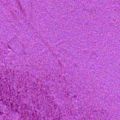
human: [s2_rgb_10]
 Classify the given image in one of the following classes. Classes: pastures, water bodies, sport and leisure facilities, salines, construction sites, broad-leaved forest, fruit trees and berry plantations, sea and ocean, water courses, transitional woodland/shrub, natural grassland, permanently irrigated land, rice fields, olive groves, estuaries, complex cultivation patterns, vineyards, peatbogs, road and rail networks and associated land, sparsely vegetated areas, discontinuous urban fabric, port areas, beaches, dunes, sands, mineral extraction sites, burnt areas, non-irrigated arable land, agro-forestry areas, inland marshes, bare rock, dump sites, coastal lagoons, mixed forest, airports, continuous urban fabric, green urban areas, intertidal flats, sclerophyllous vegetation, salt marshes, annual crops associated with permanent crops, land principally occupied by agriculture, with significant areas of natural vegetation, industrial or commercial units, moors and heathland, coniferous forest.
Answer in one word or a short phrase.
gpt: sea and ocean